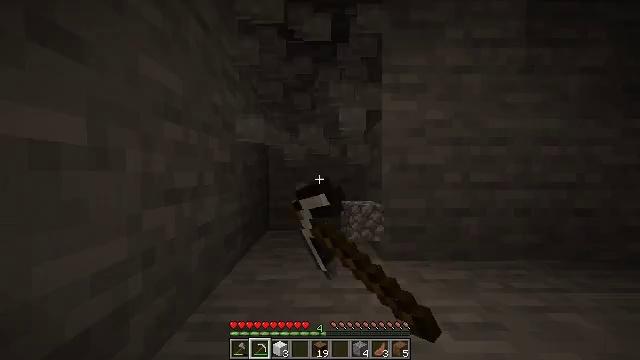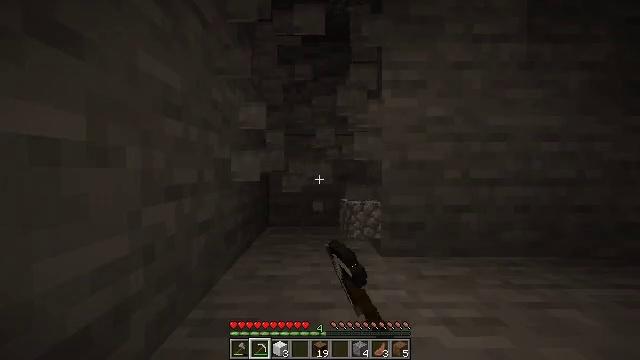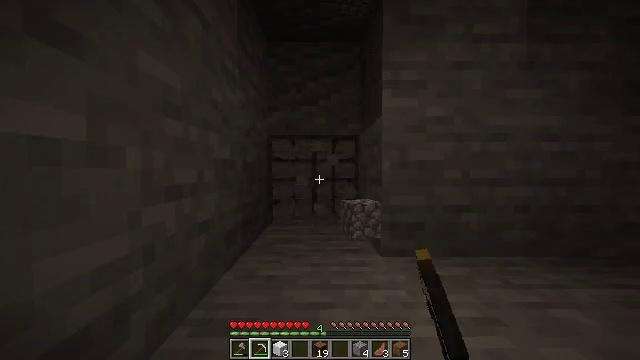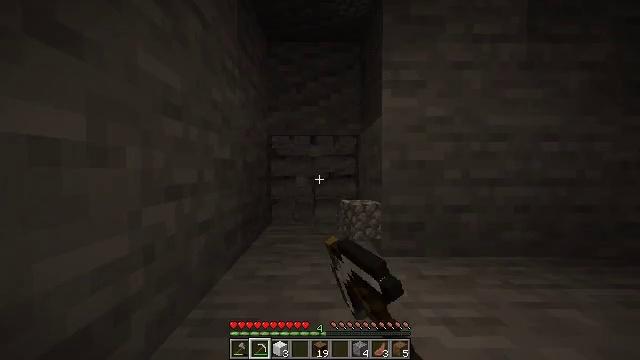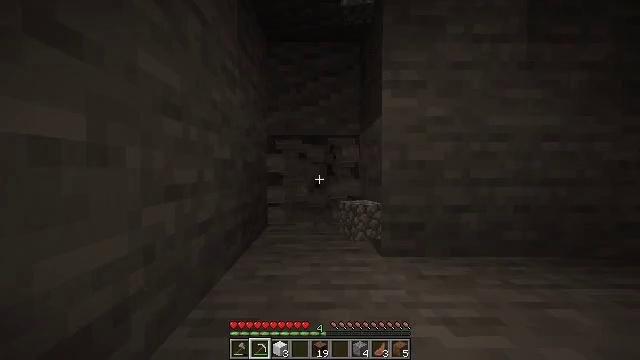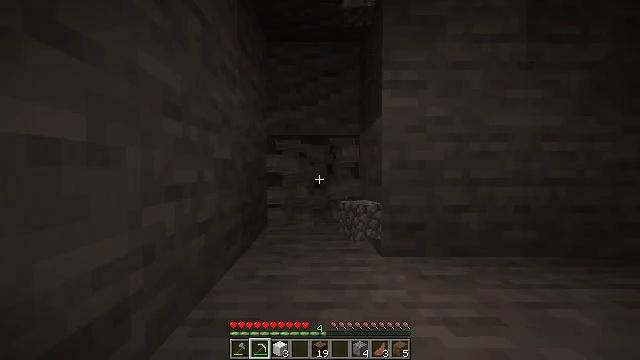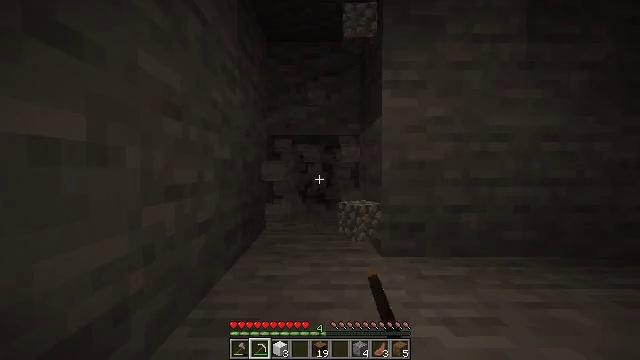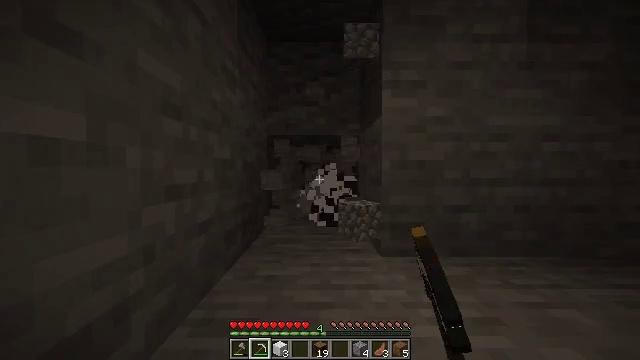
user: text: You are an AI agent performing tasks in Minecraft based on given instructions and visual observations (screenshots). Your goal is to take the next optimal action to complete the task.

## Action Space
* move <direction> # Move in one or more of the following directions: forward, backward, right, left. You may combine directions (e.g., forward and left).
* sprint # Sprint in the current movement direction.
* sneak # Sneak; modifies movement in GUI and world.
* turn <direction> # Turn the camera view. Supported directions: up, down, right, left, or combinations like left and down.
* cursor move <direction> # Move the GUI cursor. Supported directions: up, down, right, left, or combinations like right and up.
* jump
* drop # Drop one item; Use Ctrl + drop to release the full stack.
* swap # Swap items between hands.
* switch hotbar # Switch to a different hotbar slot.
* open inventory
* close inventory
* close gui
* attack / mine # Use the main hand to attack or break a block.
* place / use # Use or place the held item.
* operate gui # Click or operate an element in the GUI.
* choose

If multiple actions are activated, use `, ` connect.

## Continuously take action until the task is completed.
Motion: motion action
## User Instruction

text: Destroy the infested stone.
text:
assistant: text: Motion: attack / mine
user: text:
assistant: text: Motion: attack / mine
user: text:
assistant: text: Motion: attack / mine
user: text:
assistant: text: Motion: attack / mine
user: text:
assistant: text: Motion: attack / mine
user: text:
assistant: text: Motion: attack / mine
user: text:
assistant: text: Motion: attack / mine
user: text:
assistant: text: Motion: attack / mine